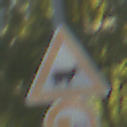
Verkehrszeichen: ViehtriebLinks
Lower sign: UeberholverbotKraftfahrzeuge
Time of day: Midday
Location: Outdoor (Urban)
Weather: Clear
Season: NotSpecified
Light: Natural